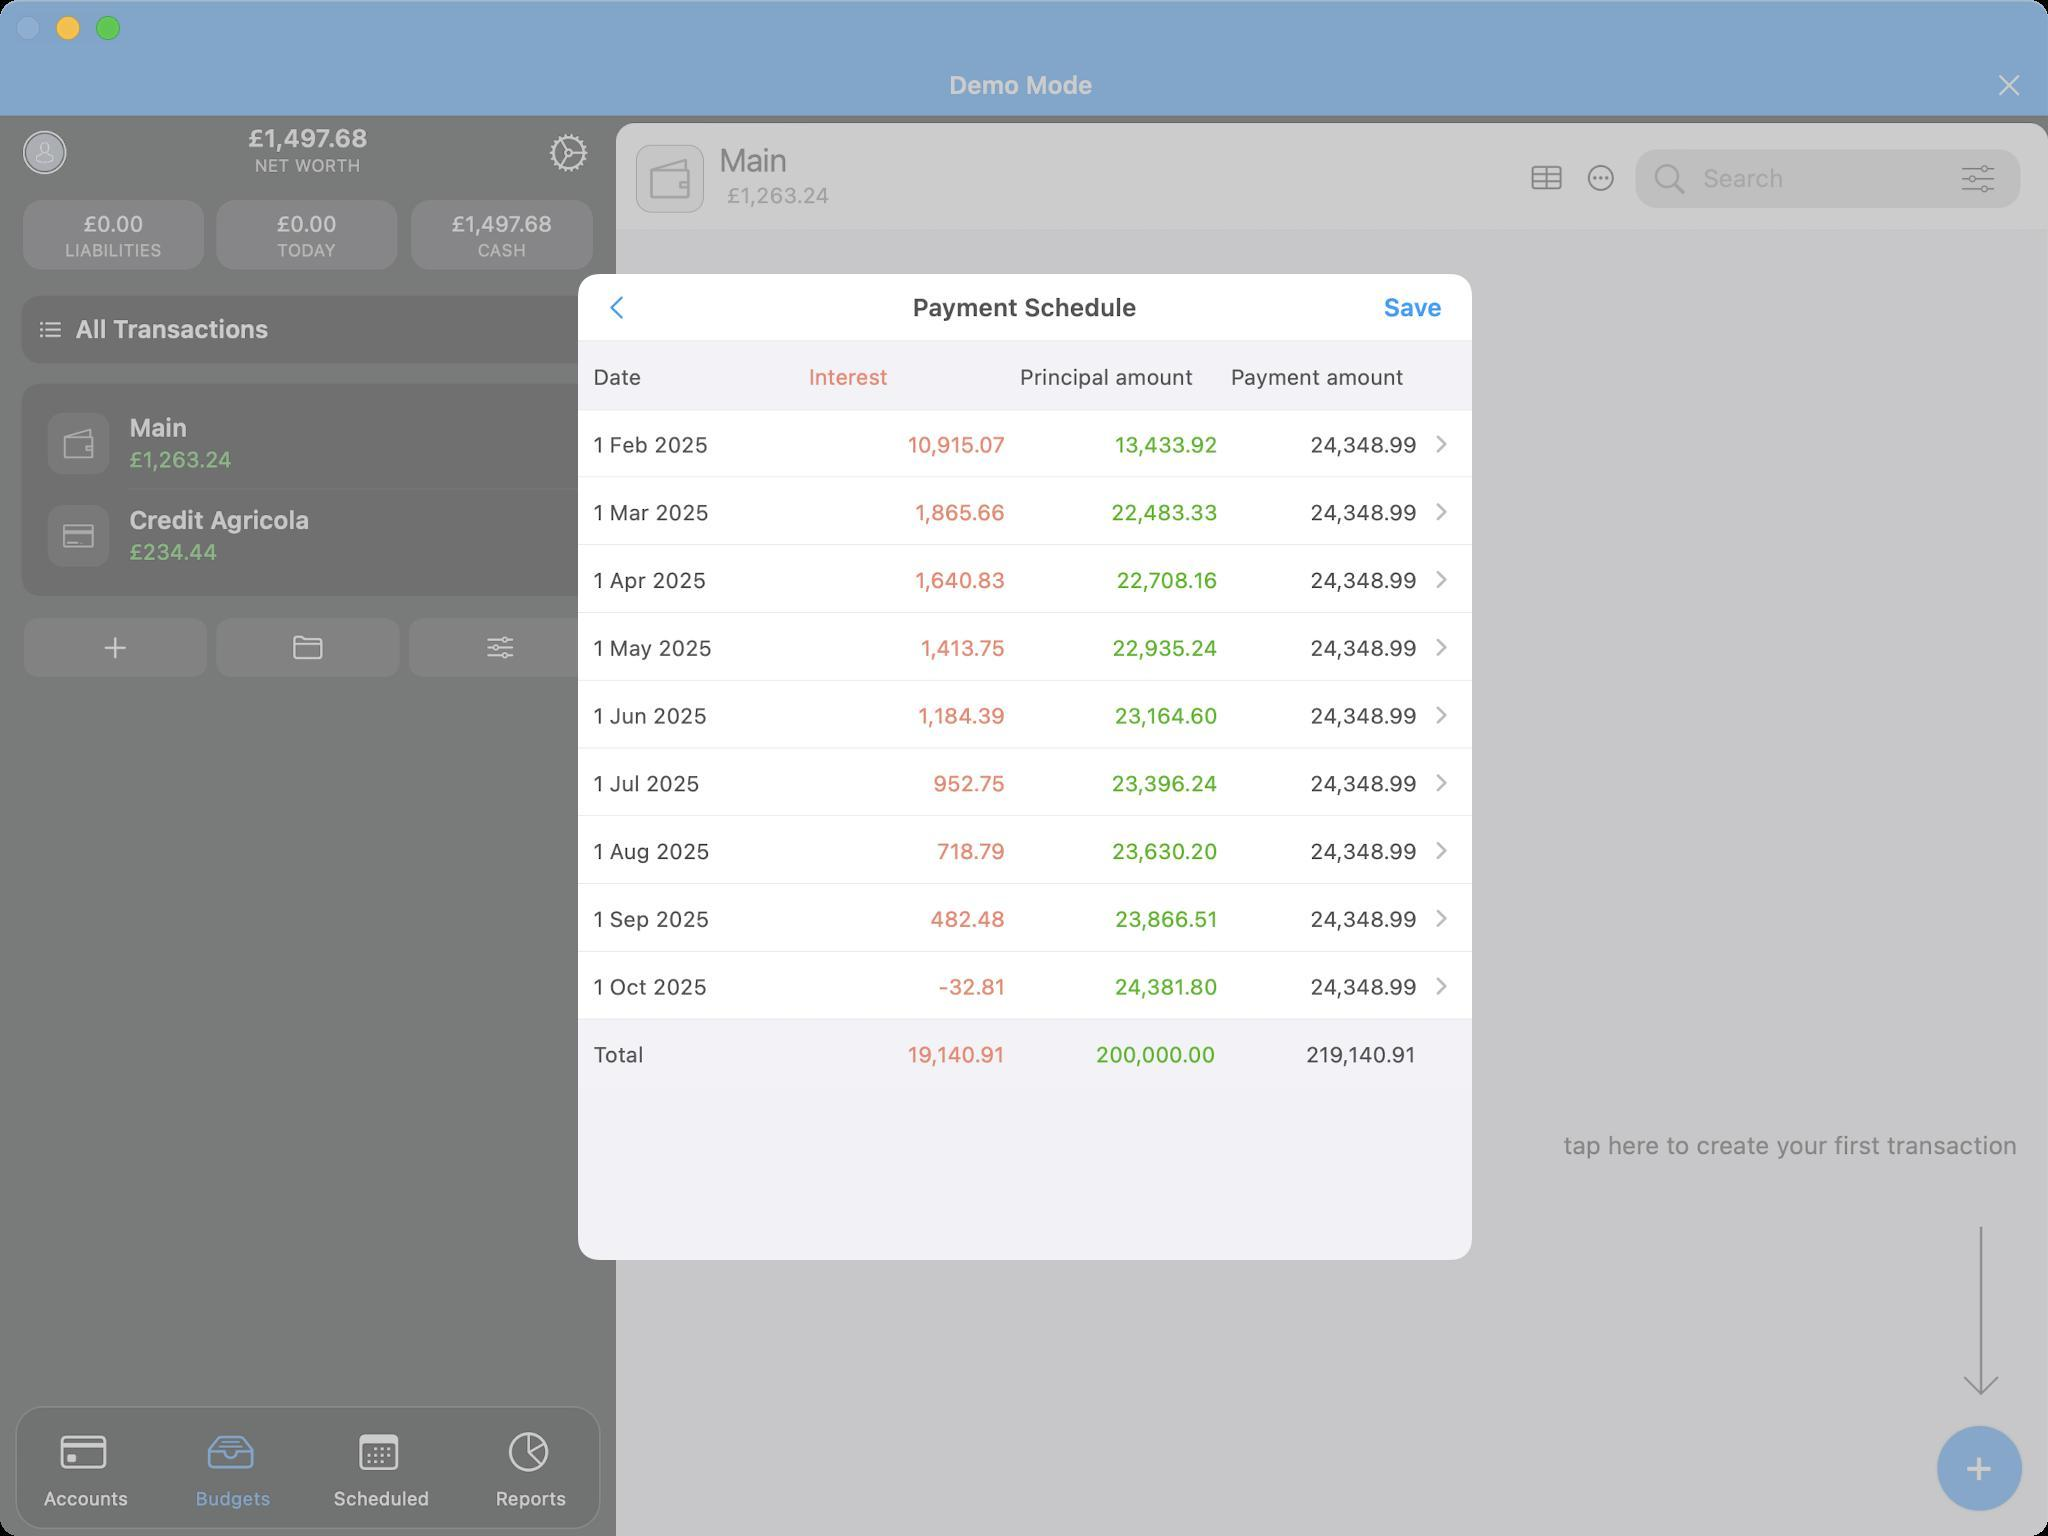
Accessibility tree:
{"name": "MoneyWiz", "role": "AXWindow", "description": null, "role_description": "standard window", "value": null, "position": "292.00;66.00", "size": "1024;768", "children": [{"name": null, "role": "AXGroup", "description": null, "role_description": "group", "value": null, "position": "0.00;0.00", "size": "1024;768", "children": [{"name": null, "role": "AXGroup", "description": null, "role_description": "group", "value": null, "position": "0.00;0.00", "size": "1024;768", "children": []}]}, {"name": null, "role": "AXButton", "description": null, "role_description": "close button", "value": null, "position": "7.00;6.00", "size": "14;16", "children": []}, {"name": null, "role": "AXButton", "description": null, "role_description": "zoom button", "value": null, "position": "47.00;6.00", "size": "14;16", "children": [{"name": null, "role": "AXGroup", "description": null, "role_description": "group", "value": null, "position": "47.00;6.00", "size": "14;16", "children": [{"name": null, "role": "AXGroup", "description": null, "role_description": "group", "value": null, "position": "47.00;6.00", "size": "14;16", "children": []}]}]}, {"name": null, "role": "AXButton", "description": null, "role_description": "minimise button", "value": null, "position": "27.00;6.00", "size": "14;16", "children": []}, {"name": null, "role": "AXSheet", "description": null, "role_description": "sheet", "value": null, "position": "289.00;137.00", "size": "447;493", "children": [{"name": null, "role": "AXGroup", "description": null, "role_description": "group", "value": null, "position": "289.00;137.00", "size": "447;493", "children": [{"name": null, "role": "AXGroup", "description": null, "role_description": "group", "value": null, "position": "289.00;137.00", "size": "447;494", "children": [{"name": null, "role": "AXGroup", "description": null, "role_description": "group", "value": null, "position": "289.00;137.00", "size": "447;494", "children": [{"name": null, "role": "AXGroup", "description": null, "role_description": "group", "value": null, "position": "289.00;137.00", "size": "447;494", "children": [{"name": null, "role": "AXButton", "description": "Back", "role_description": "button", "value": null, "position": "289.00;137.00", "size": "62;34", "children": []}, {"name": null, "role": "AXStaticText", "description": "Payment Schedule", "role_description": "text", "value": null, "position": "359.84;137.00", "size": "305;34", "children": []}, {"name": null, "role": "AXButton", "description": "Done", "role_description": "button", "value": null, "position": "670.92;137.00", "size": "65;34", "children": []}, {"name": null, "role": "AXGroup", "description": null, "role_description": "table", "value": null, "position": "289.00;170.88", "size": "447;460", "children": [{"name": null, "role": "AXGroup", "description": null, "role_description": "group", "value": "", "position": "289.00;170.88", "size": "447;34", "children": [{"name": null, "role": "AXStaticText", "description": "Date, Interest, Principal amount, Payment amount", "role_description": "text", "value": "", "position": "289.00;170.88", "size": "447;34", "children": []}]}, {"name": null, "role": "AXGroup", "description": null, "role_description": "group", "value": "", "position": "289.00;204.76", "size": "447;34", "children": [{"name": null, "role": "AXButton", "description": "1 Feb 2025, 10,915.07, 13,433.92, 24,348.99", "role_description": "button", "value": "", "position": "289.00;204.76", "size": "447;34", "children": []}]}, {"name": null, "role": "AXGroup", "description": null, "role_description": "group", "value": "", "position": "289.00;238.64", "size": "447;34", "children": [{"name": null, "role": "AXButton", "description": "1 Mar 2025, 1,865.66, 22,483.33, 24,348.99", "role_description": "button", "value": "", "position": "289.00;238.64", "size": "447;34", "children": []}]}, {"name": null, "role": "AXGroup", "description": null, "role_description": "group", "value": "", "position": "289.00;272.52", "size": "447;34", "children": [{"name": null, "role": "AXButton", "description": "1 Apr 2025, 1,640.83, 22,708.16, 24,348.99", "role_description": "button", "value": "", "position": "289.00;272.52", "size": "447;34", "children": []}]}, {"name": null, "role": "AXGroup", "description": null, "role_description": "group", "value": "", "position": "289.00;306.40", "size": "447;34", "children": [{"name": null, "role": "AXButton", "description": "1 May 2025, 1,413.75, 22,935.24, 24,348.99", "role_description": "button", "value": "", "position": "289.00;306.40", "size": "447;34", "children": []}]}, {"name": null, "role": "AXGroup", "description": null, "role_description": "group", "value": "", "position": "289.00;340.28", "size": "447;34", "children": [{"name": null, "role": "AXButton", "description": "1 Jun 2025, 1,184.39, 23,164.60, 24,348.99", "role_description": "button", "value": "", "position": "289.00;340.28", "size": "447;34", "children": []}]}, {"name": null, "role": "AXGroup", "description": null, "role_description": "group", "value": "", "position": "289.00;374.16", "size": "447;34", "children": [{"name": null, "role": "AXButton", "description": "1 Jul 2025, 952.75, 23,396.24, 24,348.99", "role_description": "button", "value": "", "position": "289.00;374.16", "size": "447;34", "children": []}]}, {"name": null, "role": "AXGroup", "description": null, "role_description": "group", "value": "", "position": "289.00;408.04", "size": "447;34", "children": [{"name": null, "role": "AXButton", "description": "1 Aug 2025, 718.79, 23,630.20, 24,348.99", "role_description": "button", "value": "", "position": "289.00;408.04", "size": "447;34", "children": []}]}, {"name": null, "role": "AXGroup", "description": null, "role_description": "group", "value": "", "position": "289.00;441.92", "size": "447;34", "children": [{"name": null, "role": "AXButton", "description": "1 Sep 2025, 482.48, 23,866.51, 24,348.99", "role_description": "button", "value": "", "position": "289.00;441.92", "size": "447;34", "children": []}]}, {"name": null, "role": "AXGroup", "description": null, "role_description": "group", "value": "", "position": "289.00;475.80", "size": "447;34", "children": [{"name": null, "role": "AXButton", "description": "1 Oct 2025, -32.81, 24,381.80, 24,348.99", "role_description": "button", "value": "", "position": "289.00;475.80", "size": "447;34", "children": []}]}, {"name": null, "role": "AXGroup", "description": null, "role_description": "group", "value": "", "position": "289.00;509.68", "size": "447;34", "children": [{"name": null, "role": "AXStaticText", "description": "Total, 19,140.91, 200,000.00, 219,140.91", "role_description": "text", "value": "", "position": "289.00;509.68", "size": "447;34", "children": []}]}]}]}]}]}]}]}]}